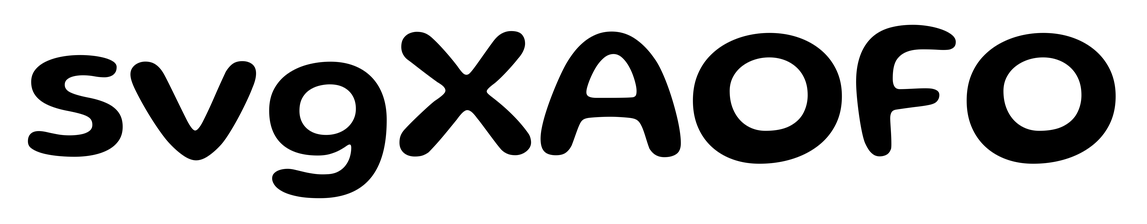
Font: Gluten_Medium